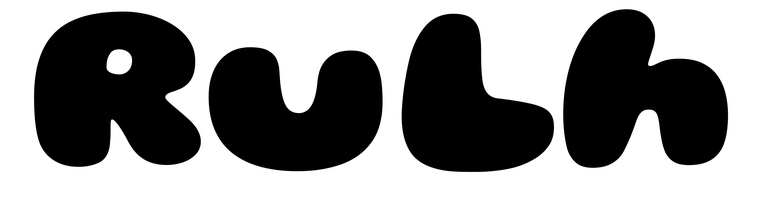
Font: Gluten_Black